Field crop: tomato
Growth stage: 1
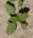
Species: solanum